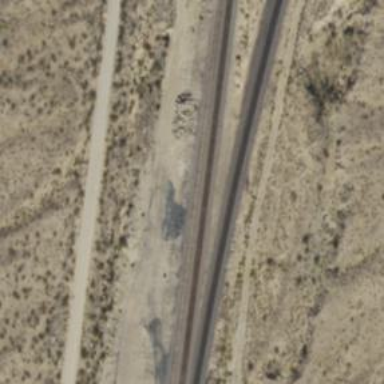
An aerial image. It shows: Railway track.